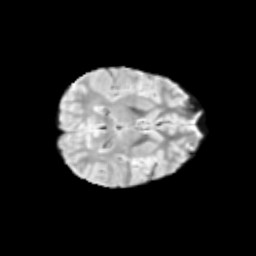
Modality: T2w
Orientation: axial
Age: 12
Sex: male
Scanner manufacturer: siemens
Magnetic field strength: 3 T
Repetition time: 3.8 s
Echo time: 0.07 s